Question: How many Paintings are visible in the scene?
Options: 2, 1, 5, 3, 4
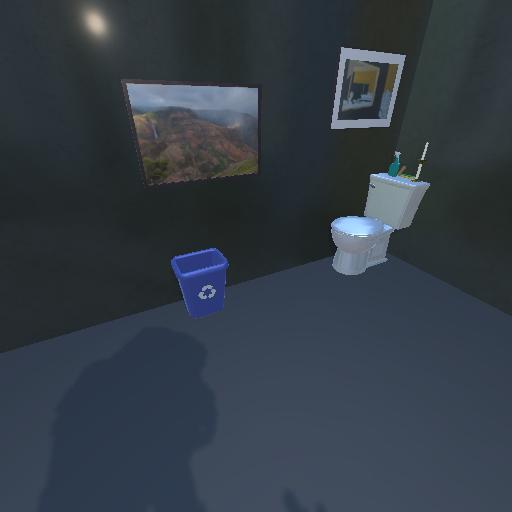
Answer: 2